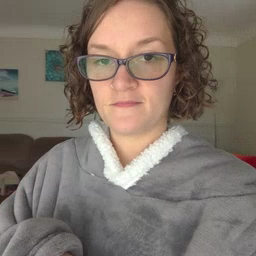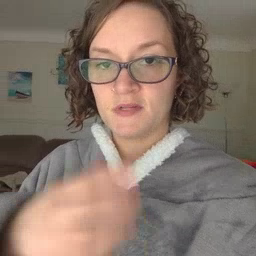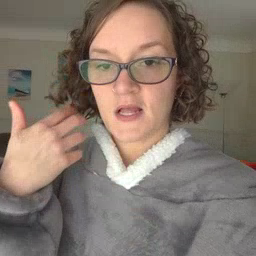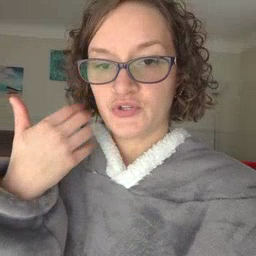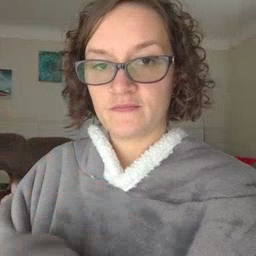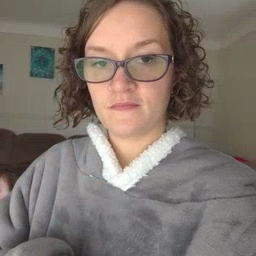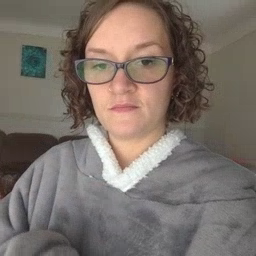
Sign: tiger